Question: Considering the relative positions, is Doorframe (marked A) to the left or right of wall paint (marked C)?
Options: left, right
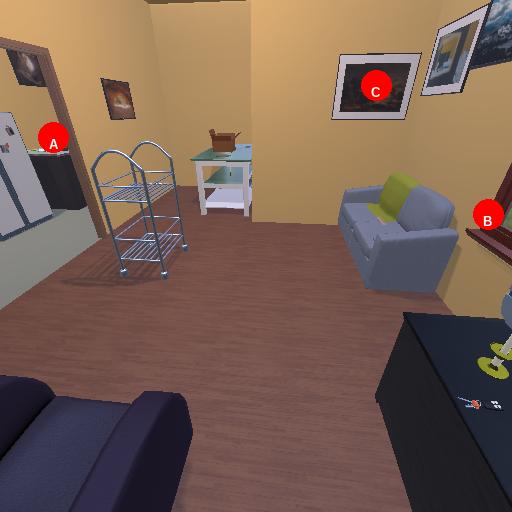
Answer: left